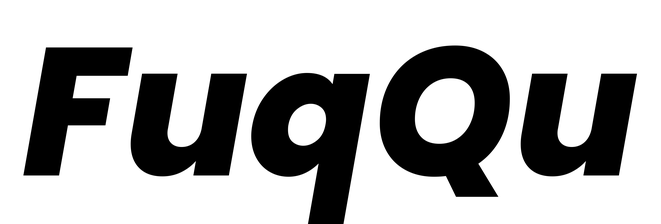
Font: Poppins-ExtraBoldItalic